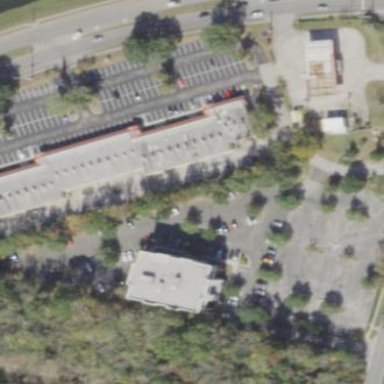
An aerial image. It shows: Retail building.